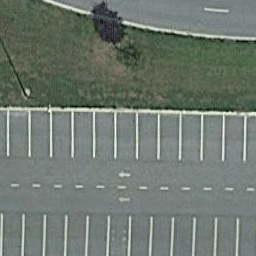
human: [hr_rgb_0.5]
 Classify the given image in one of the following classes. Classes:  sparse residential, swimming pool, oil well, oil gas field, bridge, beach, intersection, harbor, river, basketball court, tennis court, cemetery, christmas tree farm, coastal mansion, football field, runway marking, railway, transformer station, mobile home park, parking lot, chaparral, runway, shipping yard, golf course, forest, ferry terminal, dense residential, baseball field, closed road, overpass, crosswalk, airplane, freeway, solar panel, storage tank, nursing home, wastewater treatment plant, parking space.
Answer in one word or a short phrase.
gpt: parking space